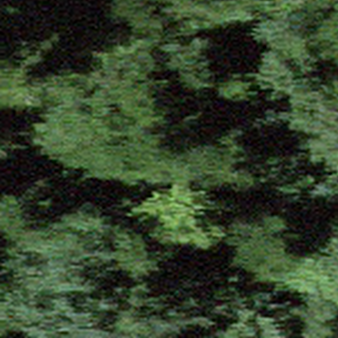
Label: other